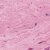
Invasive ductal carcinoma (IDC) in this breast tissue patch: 0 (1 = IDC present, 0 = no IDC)